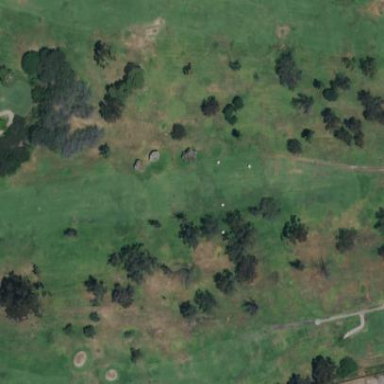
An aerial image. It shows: Rough area in golf course.